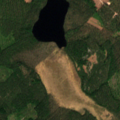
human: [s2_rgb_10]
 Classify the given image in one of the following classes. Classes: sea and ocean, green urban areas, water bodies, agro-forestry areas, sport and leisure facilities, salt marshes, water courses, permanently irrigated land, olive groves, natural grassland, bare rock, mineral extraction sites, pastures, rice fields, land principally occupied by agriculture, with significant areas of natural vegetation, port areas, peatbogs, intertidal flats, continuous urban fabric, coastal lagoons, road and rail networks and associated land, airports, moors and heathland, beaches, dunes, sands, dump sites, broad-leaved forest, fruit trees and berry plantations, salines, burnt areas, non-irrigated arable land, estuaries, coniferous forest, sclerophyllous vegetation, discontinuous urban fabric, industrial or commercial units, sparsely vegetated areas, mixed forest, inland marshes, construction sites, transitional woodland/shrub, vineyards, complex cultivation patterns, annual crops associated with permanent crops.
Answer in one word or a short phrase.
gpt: coniferous forest, peatbogs